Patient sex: M
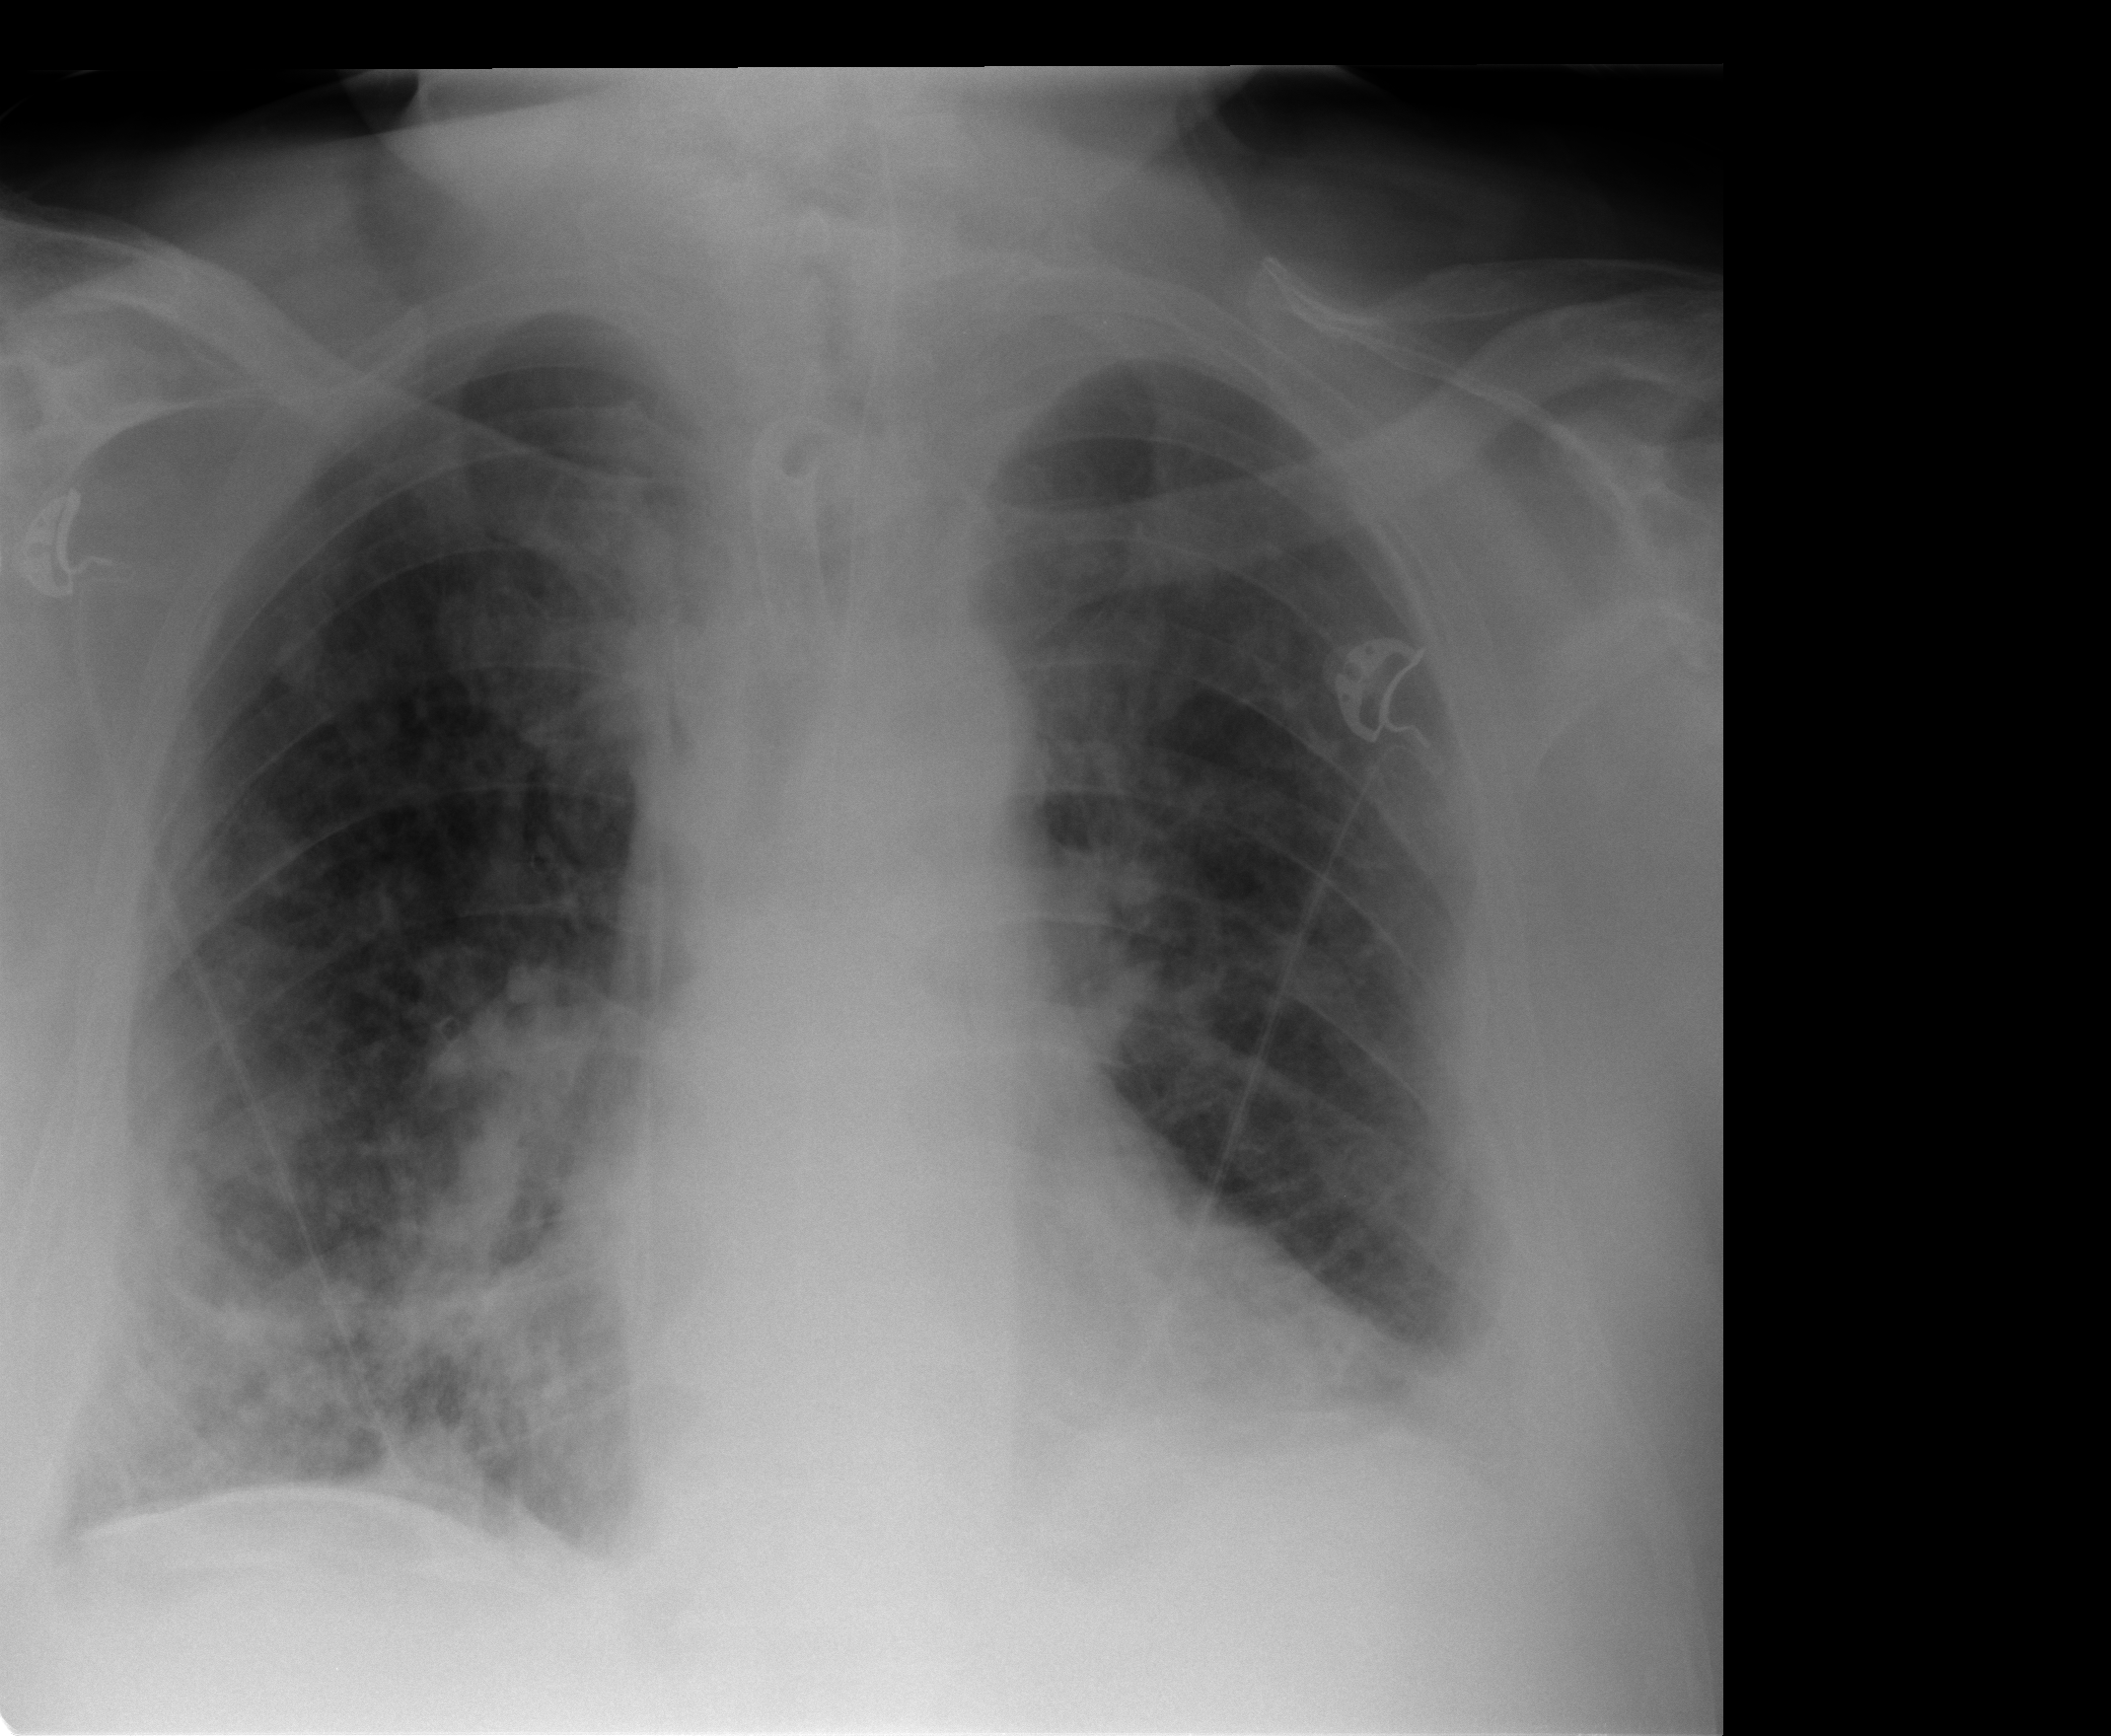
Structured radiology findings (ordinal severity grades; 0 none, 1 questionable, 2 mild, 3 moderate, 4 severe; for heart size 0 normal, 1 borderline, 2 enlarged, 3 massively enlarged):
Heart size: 0
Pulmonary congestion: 2
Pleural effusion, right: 0
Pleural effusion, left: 0
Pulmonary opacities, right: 3
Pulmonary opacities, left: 0
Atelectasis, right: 2
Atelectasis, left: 2